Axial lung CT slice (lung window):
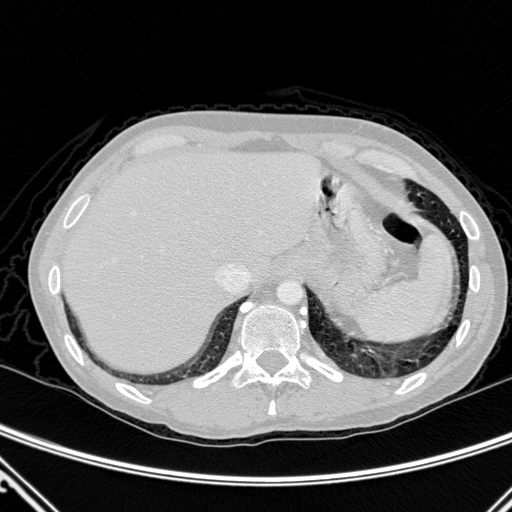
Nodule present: no